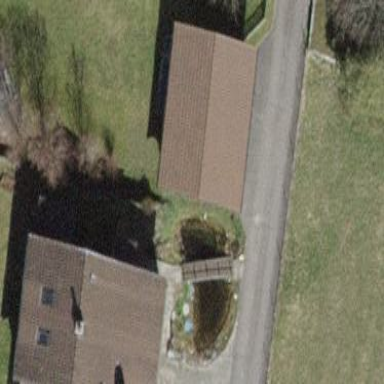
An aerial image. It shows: Shed.